You are looking at the short-time Fourier spectrogram of a bearing's acceleration signal. What is the most likely bearing condition (normal, inner_race, outer_race, ball)?
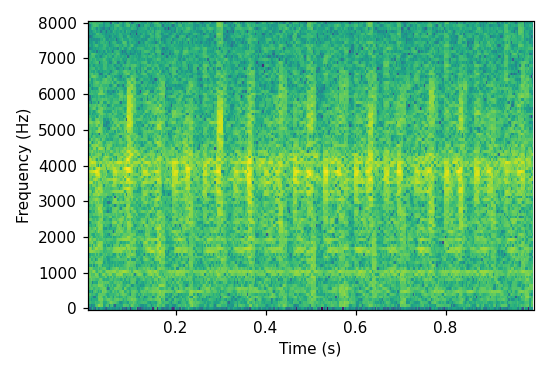
Answer: ball